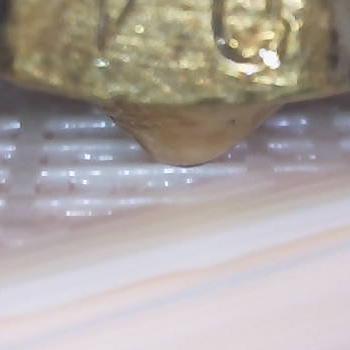
Flow rate: 62%